Question: I have a basic repeater as such:
'''
<asp:Repeater id="BlogDisplay" runat="server">
<HeaderTemplate>
<table>
</HeaderTemplate>
<ItemTemplate>
<tr>
<td valign="top" align="left" style="font-weight:bold; padding-left:3px;">
<%# DataBinder.Eval(Container.DataItem, "Title")%>
</td>
</tr>
</ItemTemplate>
<FooterTemplate>
</table>
</FooterTemplate>
</asp:Repeater>
'''
When I execute the code I get an exception: 'DataBinding: 'DocumentWebParts.BlogPostLost.BlogItem' does not contain a property with the name 'Title'.'

So you're probably thinking that my BlogItem object doesn't have a 'Title' property - but that's not the case!
'''
public class BlogItem
{
public int Id;
public string Body;
public string Title;
public string Author;
public DateTime Published;
}
'''
And the property is certainly being set - throwing a breakpoint shows that all values have been set.
'''
BlogItems = new List<BlogItem>();
SPListItem item;
foreach (SPListItem i in myItems)
{
//off-topic code hidden
BlogItem b = new BlogItem();
b.Id = Id;
b.Body = Body;
b.Author = Author;
b.Title = Title;
b.Published = Published;
BlogItems.Add(b);
}
BlogItems = BlogItems.OrderByDescending(x => x.Id).ToList();
BlogDisplay.DataSource = BlogItems;
BlogDisplay.DataBind();
'''
So in light of all of this, why am I getting the above exception when I use 'DataBinder.Eval(Container.DataItem, "Title")' in the repeater?
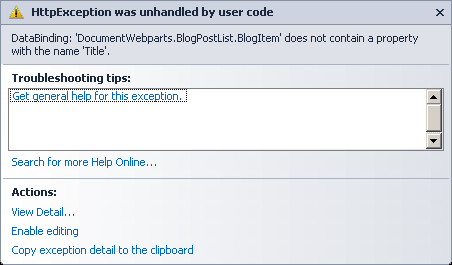
Answer: Change BlogItem to this:
'''
public class BlogItem
{
public int Id { get; set; }
public string Body { get; set; }
public string Title { get; set; }
public string Author { get; set; }
public DateTime Published { get; set; }
}
'''
You are using fields; it expects properties.